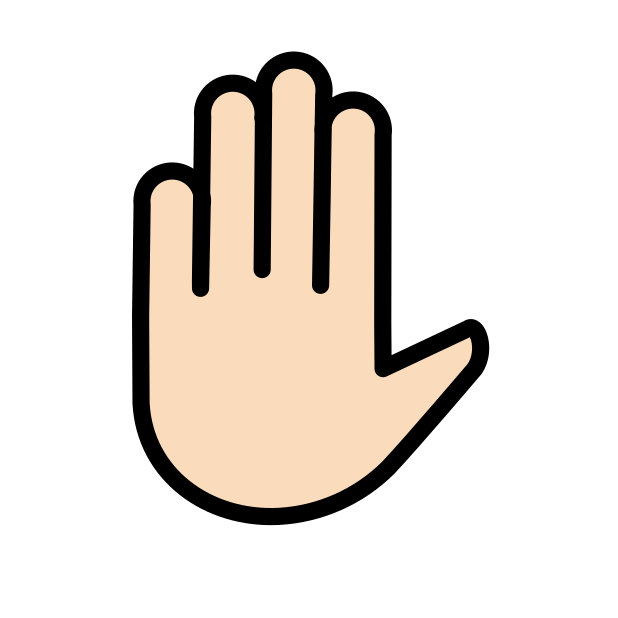
raised hand: light skin tone